Aerial crown-view tile of a tropical tree (Barro Colorado Island, Panama), acquired 20241014:
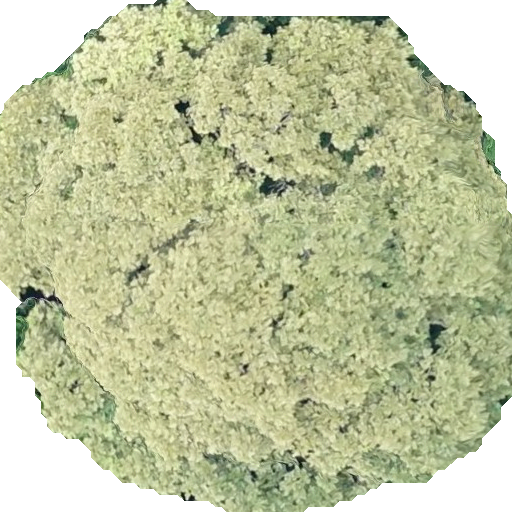
Species: Dipteryx oleifera
GBIF accepted scientific name: Dipteryx oleifera
Crown area: 348.273 m²